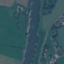
Label: River